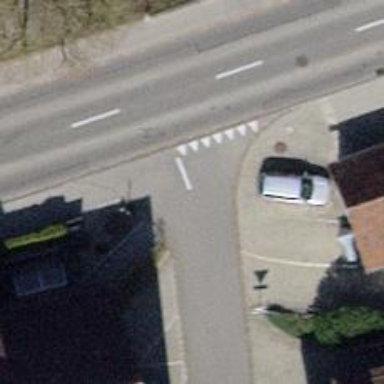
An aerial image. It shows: Residential road with asphalt surface and no sidewalks.